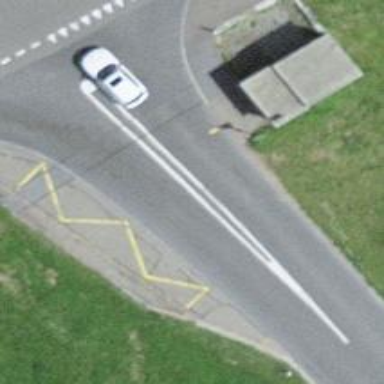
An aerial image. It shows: Bus stop equipped with public transport stop position.